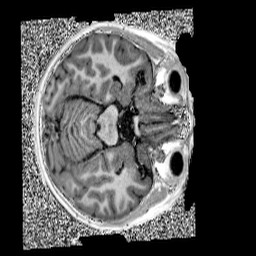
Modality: UNIT1
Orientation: axial
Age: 10
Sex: male
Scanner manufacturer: siemens
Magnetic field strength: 3 T
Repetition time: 4 s
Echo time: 0.00299 s